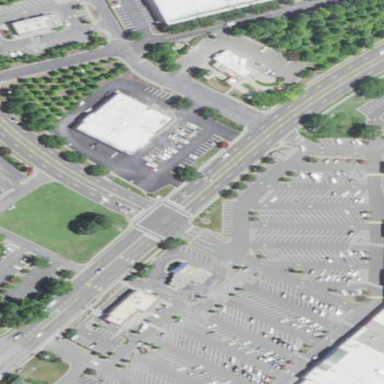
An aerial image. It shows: Surface parking lot with asphalt. It is park and ride facility.